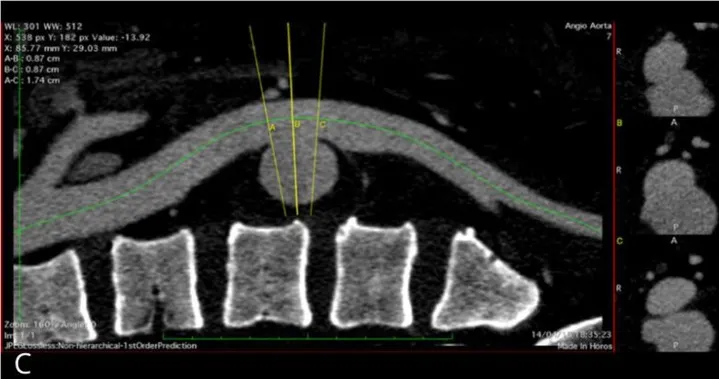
Sagittal angiotomography image of the abdominal aorta, showing aneurysm neck and dimensions.
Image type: radiology (ct)